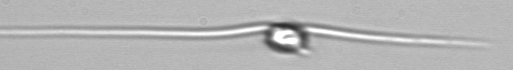
Label: Chaetoceros_danicus